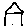
Label: house